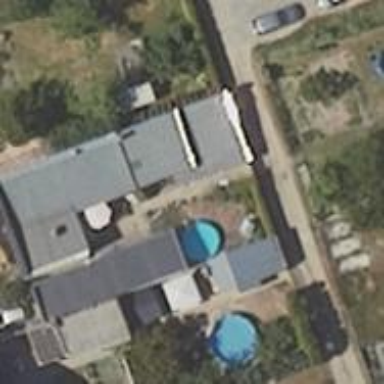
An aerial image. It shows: Residential building.